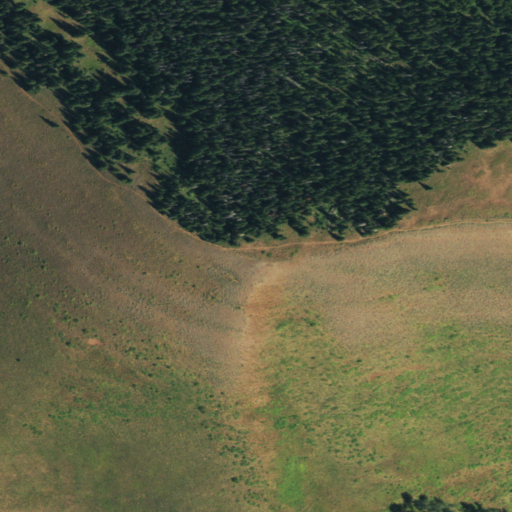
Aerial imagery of mountain in Colorado named Hardscrabble Mountain containing shrub, evergreen forest, deciduous forest, and grassland